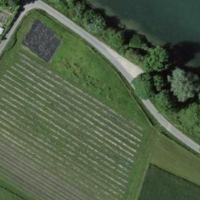
EUNIS habitat code: 40
Species observed at this site:
Allium ursinum